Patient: sex F, age 57
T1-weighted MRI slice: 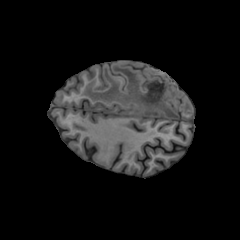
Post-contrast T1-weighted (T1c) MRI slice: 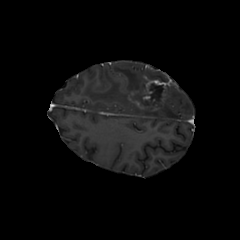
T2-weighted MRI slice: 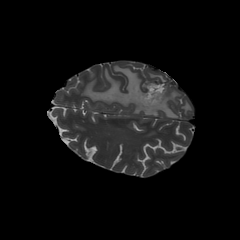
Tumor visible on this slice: yes
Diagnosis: Glioblastoma, IDH-wildtype
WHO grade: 4